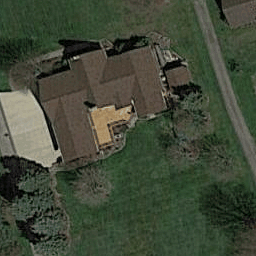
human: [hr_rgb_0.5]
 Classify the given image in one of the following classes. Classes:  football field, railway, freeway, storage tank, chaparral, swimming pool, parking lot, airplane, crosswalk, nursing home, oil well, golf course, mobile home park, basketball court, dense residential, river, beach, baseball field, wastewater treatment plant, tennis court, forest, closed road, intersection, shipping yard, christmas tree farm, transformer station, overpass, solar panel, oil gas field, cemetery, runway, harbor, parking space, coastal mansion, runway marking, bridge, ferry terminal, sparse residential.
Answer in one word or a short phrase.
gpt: sparse residential